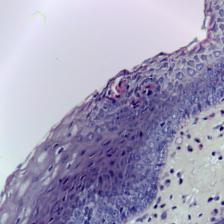
Diagnosis: Normal